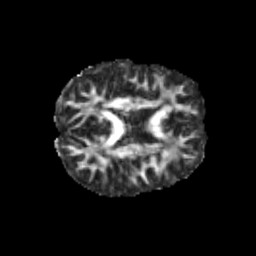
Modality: FA
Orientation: axial
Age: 11
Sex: male
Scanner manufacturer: siemens
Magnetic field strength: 3 T
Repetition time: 3.8 s
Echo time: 0.07 s